Interaction volume radius: 10 \u00c5
Interaction volume height: 15 \u00c5
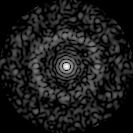
Disorder parameter: 0.857